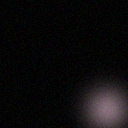
Screen state: off